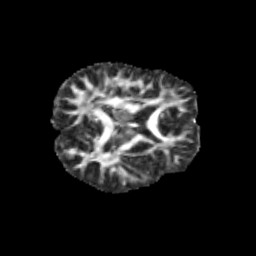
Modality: FA
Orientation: axial
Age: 12
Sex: male
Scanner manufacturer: siemens
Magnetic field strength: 3 T
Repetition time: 3.8 s
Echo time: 0.07 s